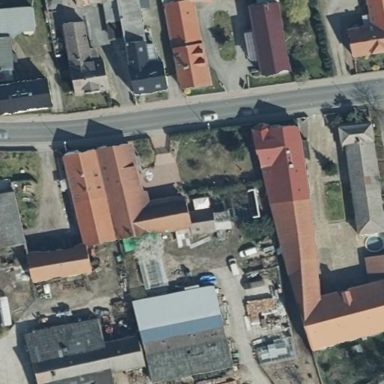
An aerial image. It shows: Simple house.